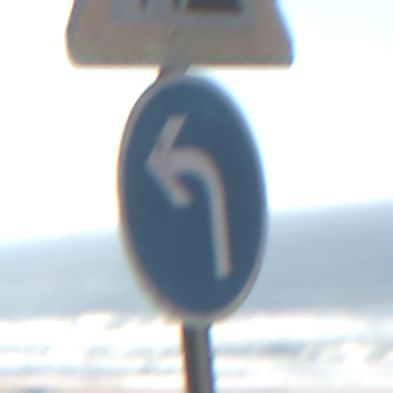
Verkehrszeichen: VorgeschriebeneFahrtrichtungLinks
Zusatzzeichen oben: Arbeitsstelle
Umgebung: Outdoor, Urban
Tageszeit: MorningAfternoon
Wetter: Clear
Licht: Natural
Jahreszeit: NotSpecified
Kontrast: HighContrast